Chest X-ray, PA view. Patient: 49 years old, sex M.
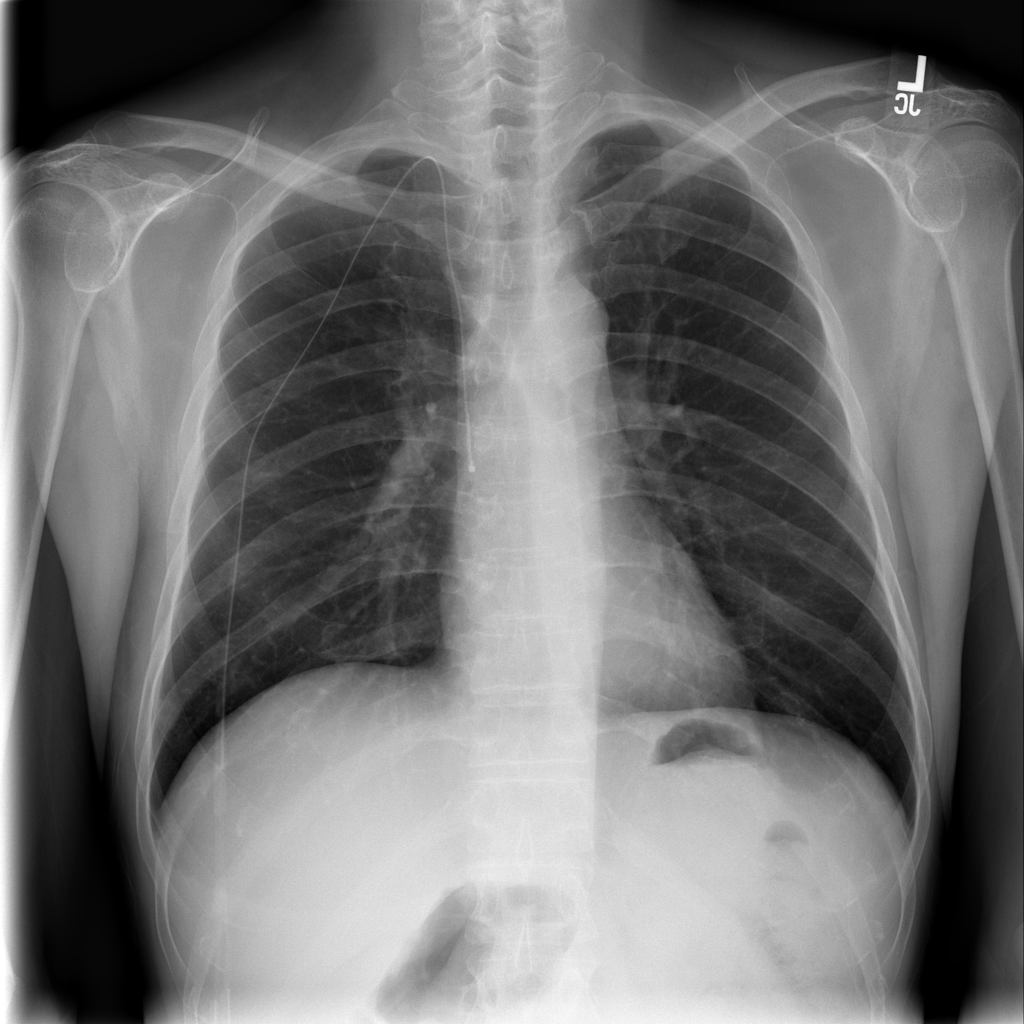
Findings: No Finding